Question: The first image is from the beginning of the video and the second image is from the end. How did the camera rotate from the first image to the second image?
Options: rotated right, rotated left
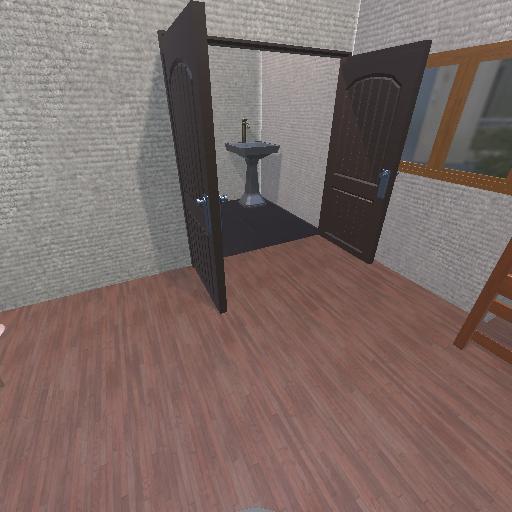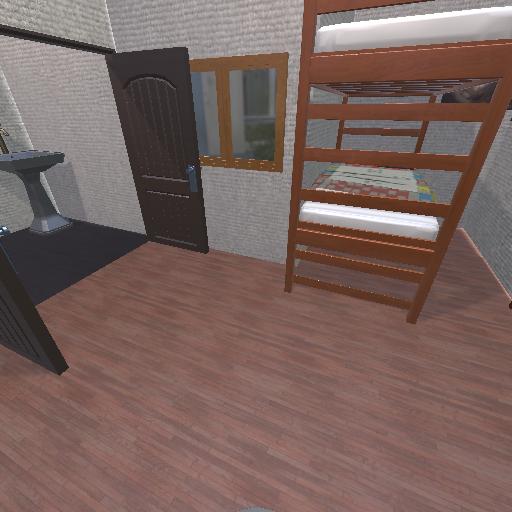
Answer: rotated right